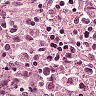
Metastatic tissue present: no